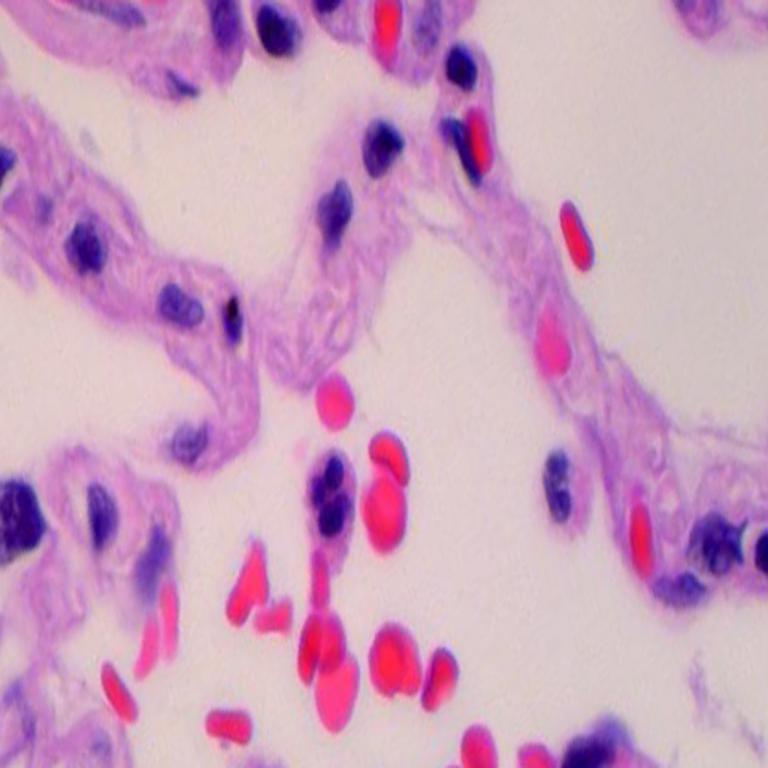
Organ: lung
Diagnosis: benign